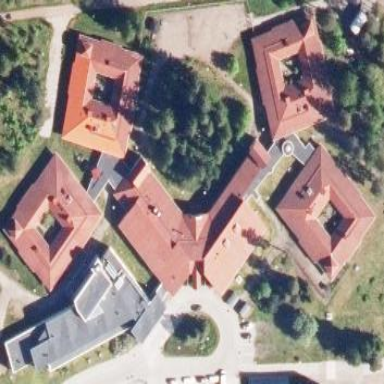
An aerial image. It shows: Hospital building with healthcare amenities.